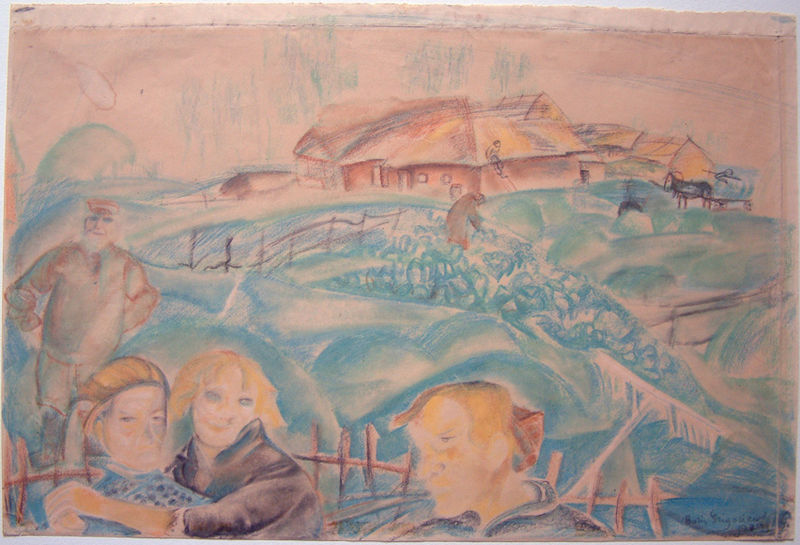
Titel: Russian Village Scene, Russian Village Scene
Künstler: Boris Grigor'ev
Standort: Amherst (Massachusetts, USA)
Institution: Mead Art Museum, Amherst College
Schlagwörter: blue, embrace, hat, men, people, red, white, window, women, black, country, figures, girls, green, hair, nose, painting, woman, yellow, pink, brown, wood, man, sky, tree, field, girl, hill, house, landscape, mountain, nature, peasant, houses, roof, roofs, child, eyes, grass, light, garden, plants, road, view, drawing, paper, color, cap, coat, grandmother, mother, mouth, animals, sketch, embracing, couple, faces, children, fence, happy, love, smiling, outside, person, rural, arms, family, cart, lawn, watercolor, watercolour, art, fauve, pastel, pencil, carriage, farm, farmer, home, horse, wagon, jew, fields, chalk, crayon, chagall, colour, goat, work, farmers, land, worker, light blue, russian, modernism, barn, hay, chart, blonde, countryside, donkey, friend, hug, harvest, labour, vegetables, medow, pastell, crops, landcape, sly, colour pencil, fat man, hugging, colored pencil, serf, pe, workes, waggon, embracingh, vilage, fench, salad